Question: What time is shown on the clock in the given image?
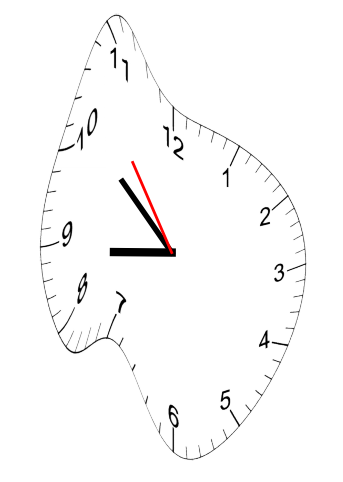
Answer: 08:51:54